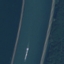
Label: River